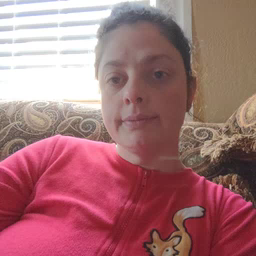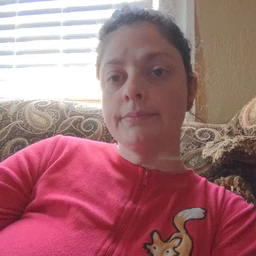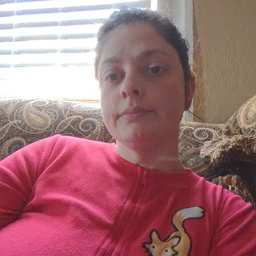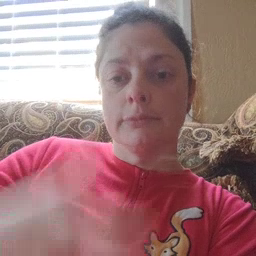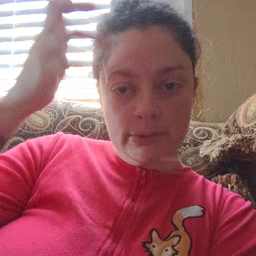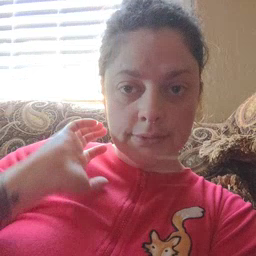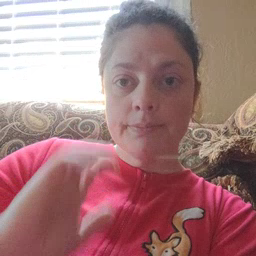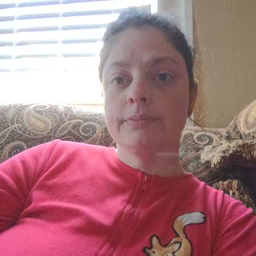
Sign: lion